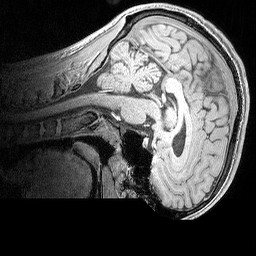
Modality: MP2RAGE
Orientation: sagittal
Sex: male
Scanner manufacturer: siemens
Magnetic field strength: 3 T
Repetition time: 5 s
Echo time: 0.00292 s